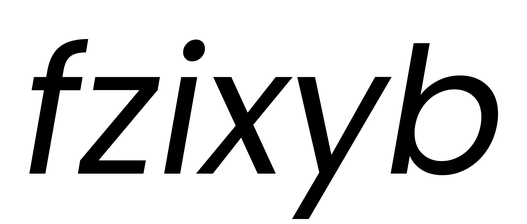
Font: Poppins-Italic